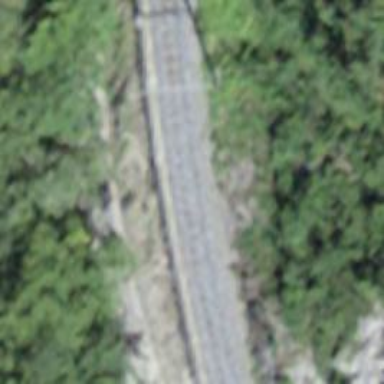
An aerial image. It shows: Narrow-gauge railway track with one electrified contact line.